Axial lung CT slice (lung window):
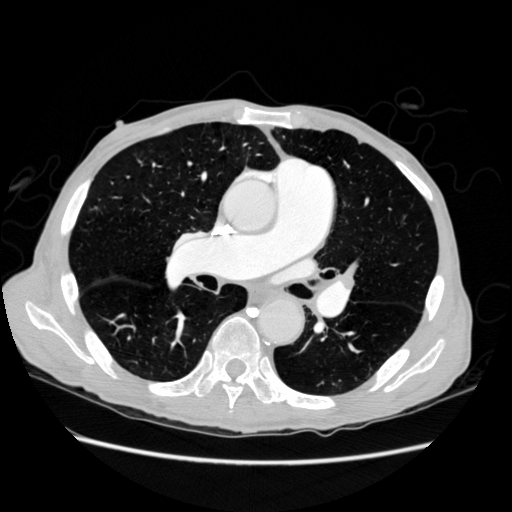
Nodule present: no